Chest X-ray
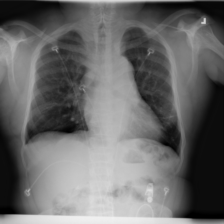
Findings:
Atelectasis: negative
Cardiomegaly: negative
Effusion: negative
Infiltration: negative
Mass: negative
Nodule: negative
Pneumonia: negative
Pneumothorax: negative
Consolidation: negative
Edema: negative
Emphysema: negative
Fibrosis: negative
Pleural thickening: negative
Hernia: negative